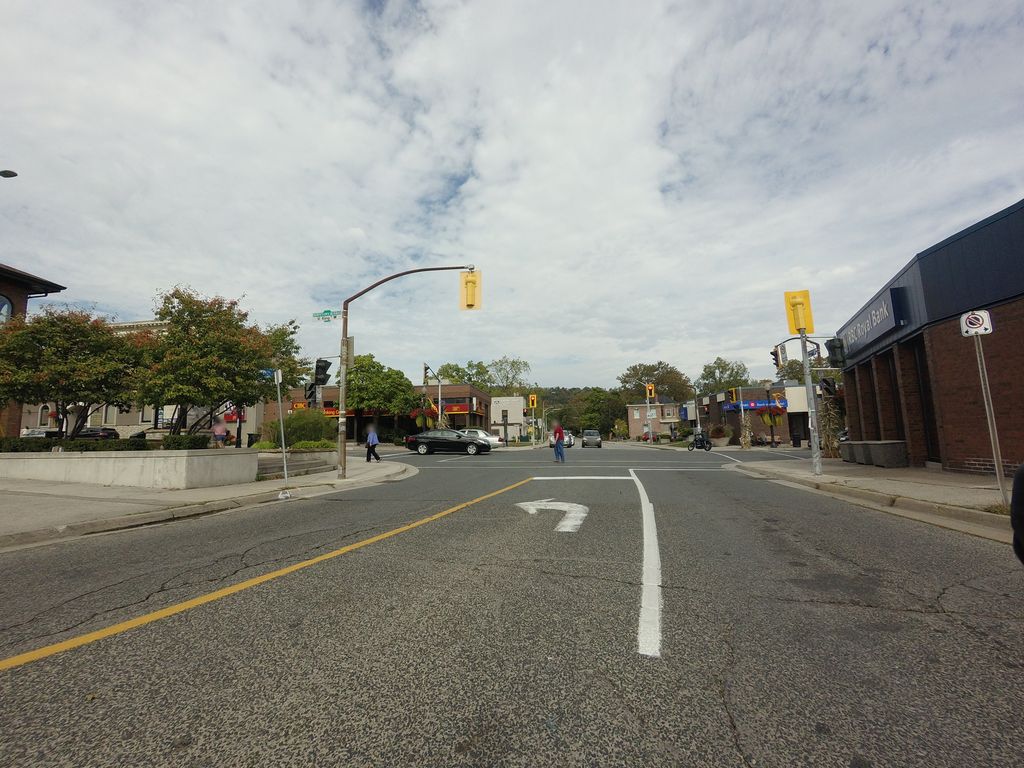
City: hamilton